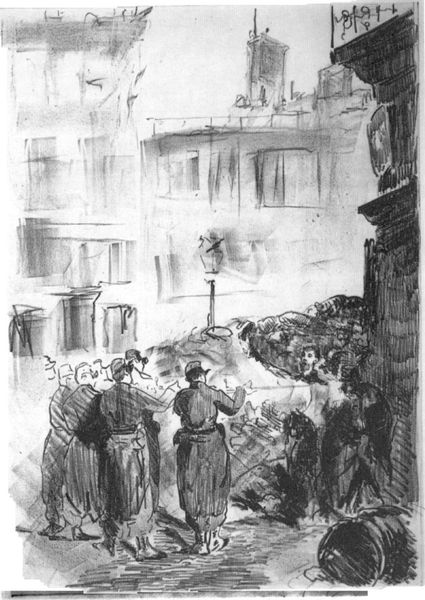
Titel: La barricade, Die Barrikade
Künstler: Édouard Manet
Standort: Boston (Massachusetts)
Institution: Museum of Fine Arts
Schlagwörter: gemälde, gruppe, mann, schatten, weiß, menschen, stadt, damen, fenster, grau, hüte, lampe, laterne, licht, männer, nacht, rücken, schwarz, skizze, strasse, szene, zeichnung, dach, gebäude, gürtel, haus, leute, masse, menge, versammlung, alt, mützen, tod, tot, signatur, häuser, mantel, gewänder, kind, rechts, chaos, balkon, schrift, papier, fassade, türen, röcke, studie, mast, dorf, mauer, grafik, graphik, linien, winter, platz, rand, angst, krieg, unruhe, soldaten, geländer, junge, zeigen, striche, wände, tusche, berlin, kohle, kälte, aufruhr, schwarz-weiß, schraffur, radierung, militär, polizei, polizisten, uniform, uniformen, waffen, aufstand, demonstration, gendarm, strich, auflauf, kundgebung, streik, mäntel, volk, schraffiert, bleistift, helm, fass, menschenmenge, bleistiftzeichnung, wappen, schwarz weis, bedrohung, mauern, gewehr, dunkle, straßenlaterne, staße, kanonen, meute, eimer, stockwerke, zeige, tonne, tuschezeichnung, hochhäuser, skizzenhaft, proklamation, verschmiert, gru, protest, hausecke, schmieren, niederschlagung, niform, schissen